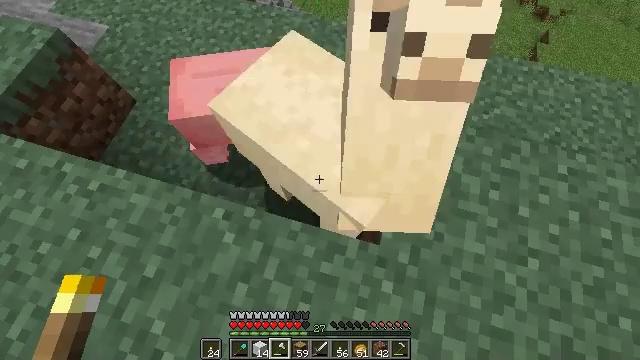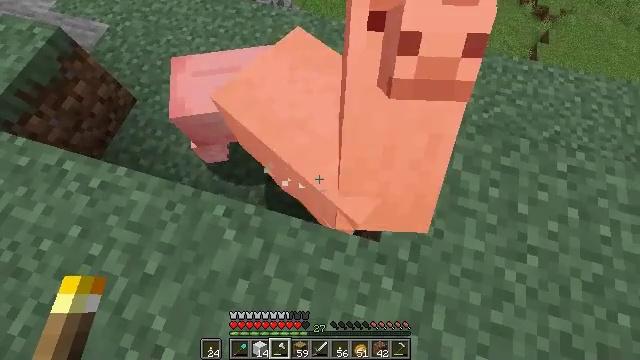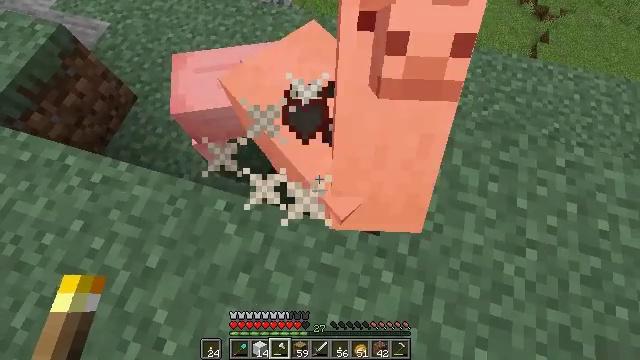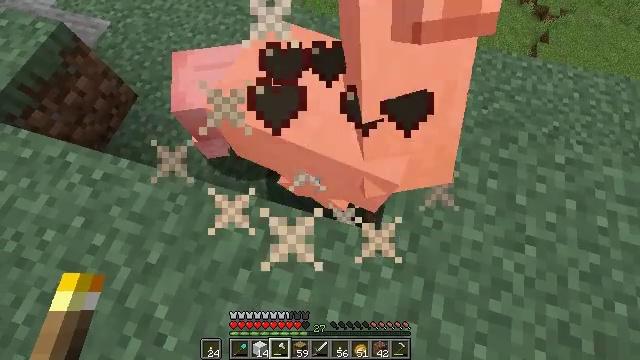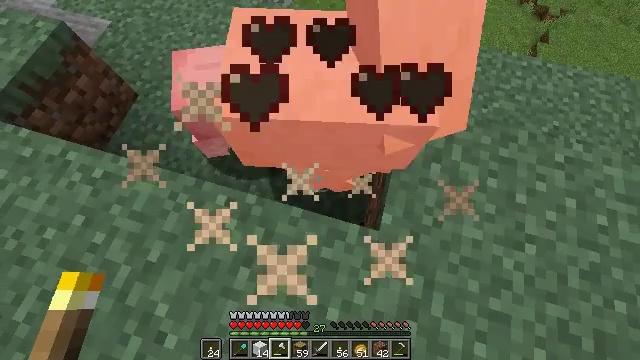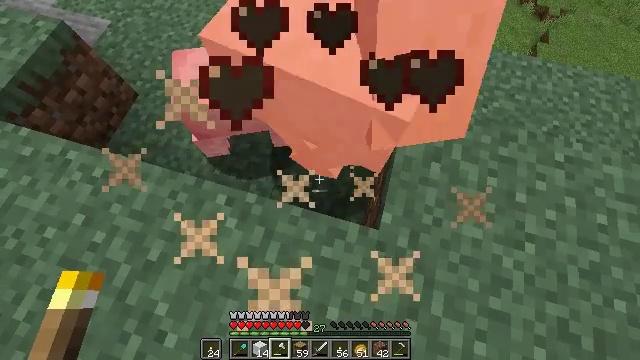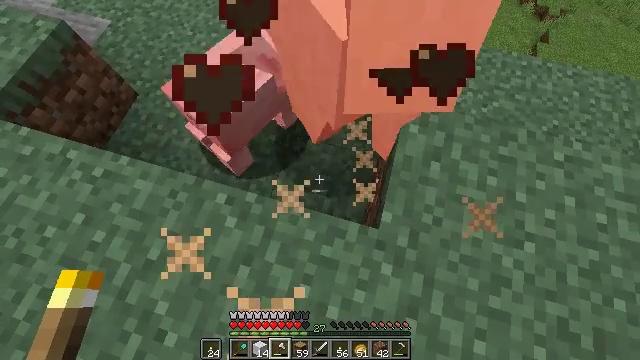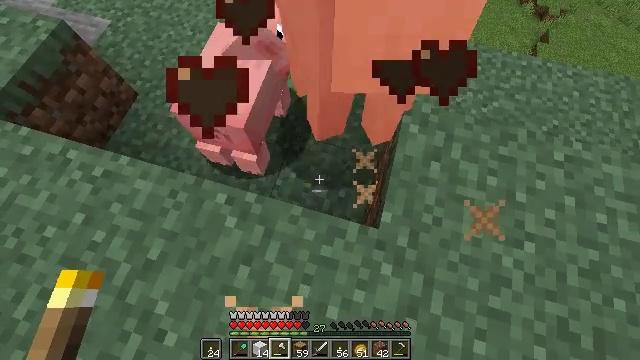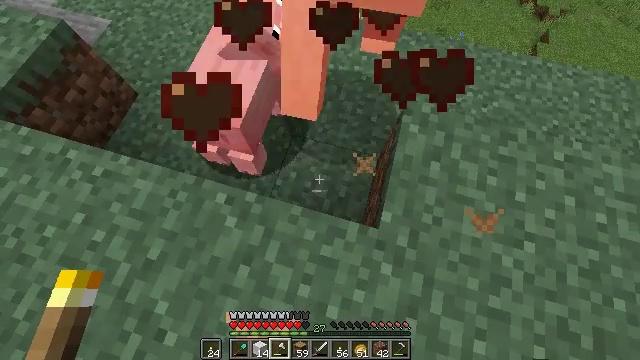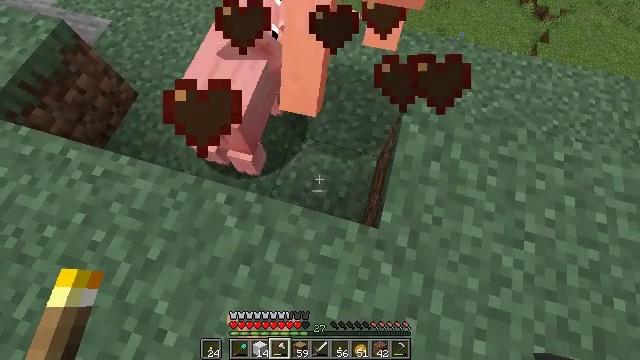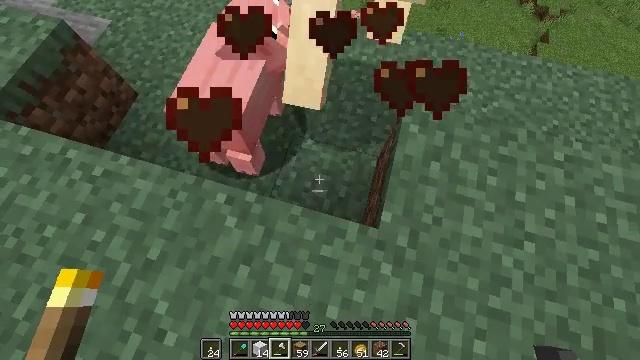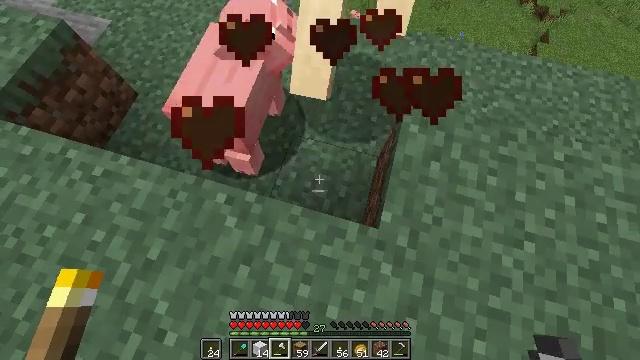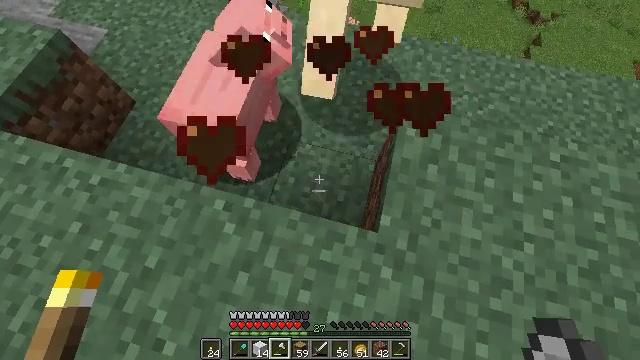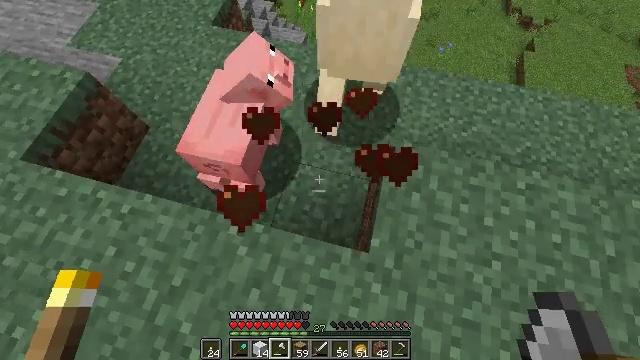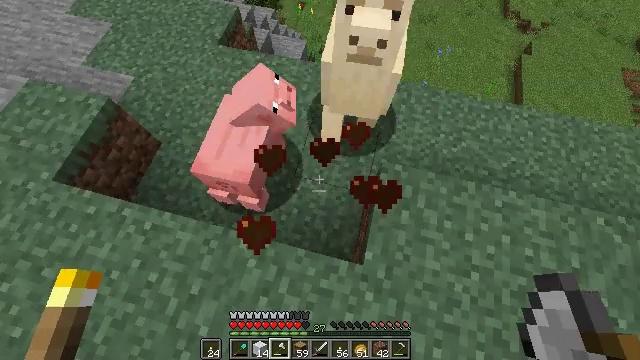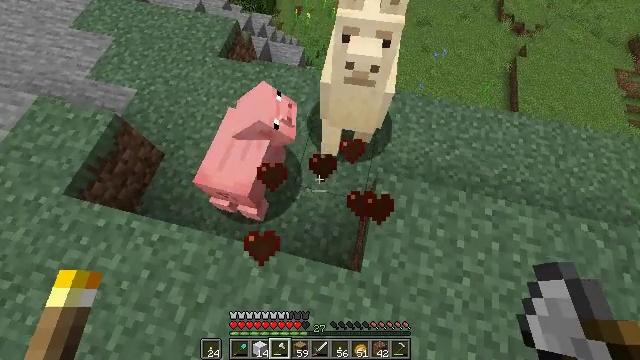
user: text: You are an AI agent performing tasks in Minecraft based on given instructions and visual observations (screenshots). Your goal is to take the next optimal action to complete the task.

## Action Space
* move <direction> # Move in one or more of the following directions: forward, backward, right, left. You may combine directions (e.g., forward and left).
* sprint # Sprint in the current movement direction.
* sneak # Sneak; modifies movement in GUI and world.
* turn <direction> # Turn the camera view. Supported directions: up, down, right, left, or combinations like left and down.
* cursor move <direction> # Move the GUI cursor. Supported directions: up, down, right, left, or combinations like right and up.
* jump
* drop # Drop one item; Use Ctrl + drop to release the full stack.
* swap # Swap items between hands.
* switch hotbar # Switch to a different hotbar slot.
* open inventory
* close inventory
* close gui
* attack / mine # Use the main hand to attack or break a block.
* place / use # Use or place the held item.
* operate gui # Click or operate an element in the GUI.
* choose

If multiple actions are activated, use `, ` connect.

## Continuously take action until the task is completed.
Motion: motion action
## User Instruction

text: Combat the llama.
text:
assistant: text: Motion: no_op
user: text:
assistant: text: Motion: no_op
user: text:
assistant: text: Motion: no_op
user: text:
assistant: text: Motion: no_op
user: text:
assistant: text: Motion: no_op
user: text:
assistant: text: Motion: no_op
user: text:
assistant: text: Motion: no_op
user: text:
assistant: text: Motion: no_op
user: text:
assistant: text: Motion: no_op
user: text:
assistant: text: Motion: no_op
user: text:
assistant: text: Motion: no_op
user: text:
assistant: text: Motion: turn right and up
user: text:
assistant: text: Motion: move forward, jump
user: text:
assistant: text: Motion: move forward, jump
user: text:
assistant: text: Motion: move forward, jump
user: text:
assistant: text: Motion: move forward, jump
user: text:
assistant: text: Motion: move forward, jump
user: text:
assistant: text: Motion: move forward, turn right, jump
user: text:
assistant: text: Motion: move forward, turn right, jump
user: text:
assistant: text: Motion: move forward, turn right, jump
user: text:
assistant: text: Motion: turn right, jump
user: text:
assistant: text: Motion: turn right and up, jump
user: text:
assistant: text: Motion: turn right and up
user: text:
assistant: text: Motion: turn right and up
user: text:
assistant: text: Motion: turn up
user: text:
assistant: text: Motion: attack / mine
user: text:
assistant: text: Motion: attack / mine
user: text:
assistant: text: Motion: attack / mine
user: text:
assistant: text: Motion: attack / mine
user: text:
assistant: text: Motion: attack / mine